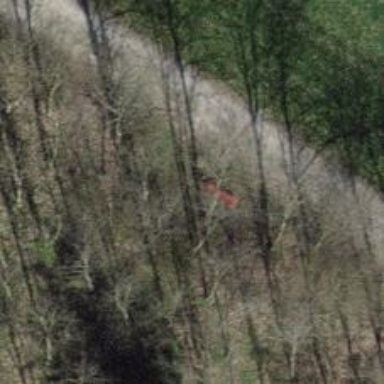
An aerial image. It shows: Red bench.